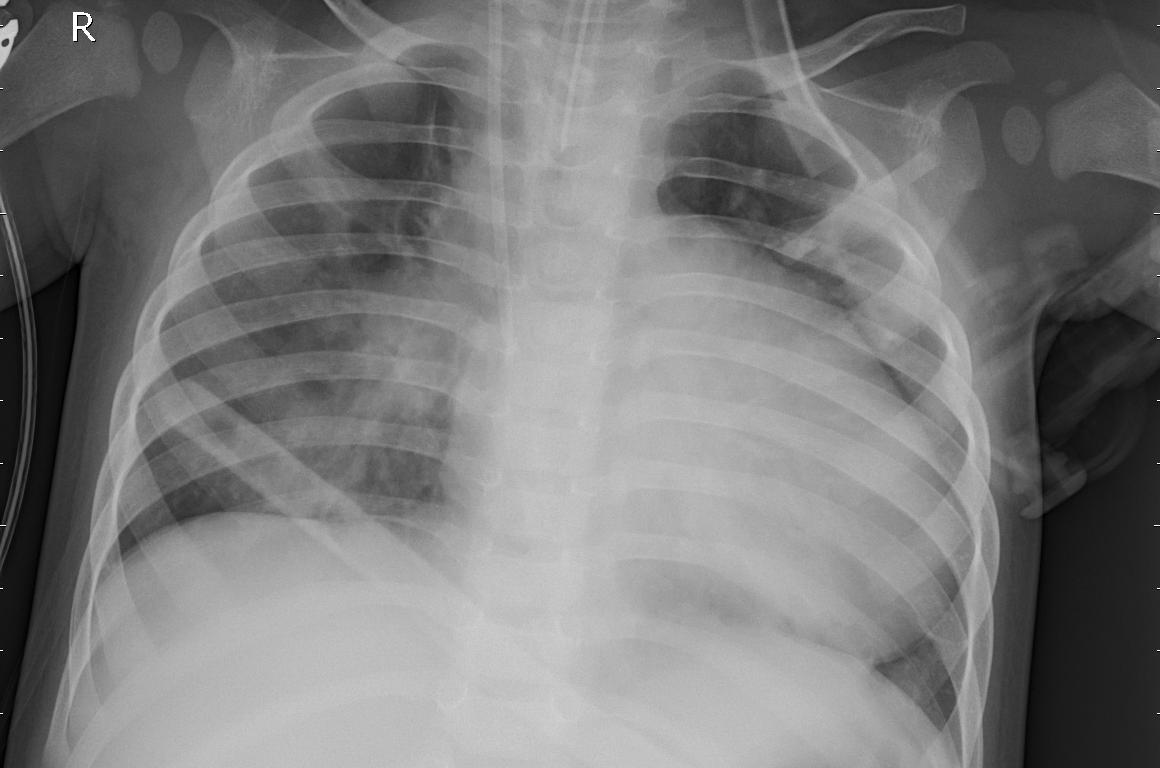
Diagnosis: PNEUMONIA